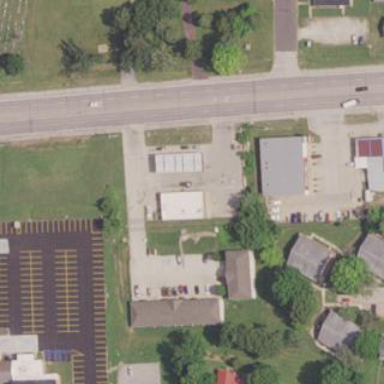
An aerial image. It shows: Fuel station.